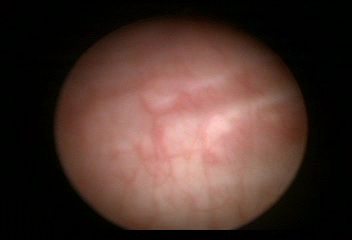
Modality: WLC
Class: Normal mucosa
Bladder cancer association: No